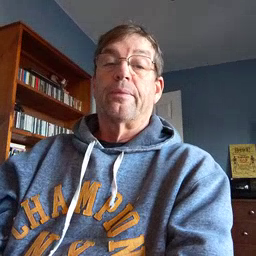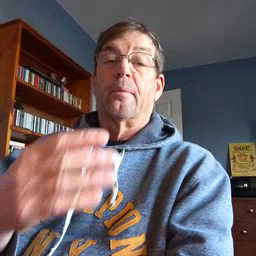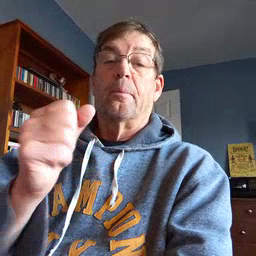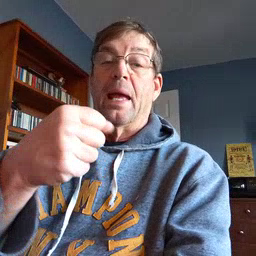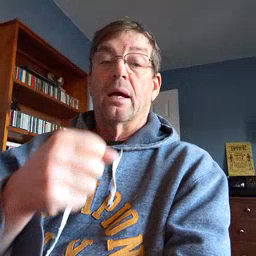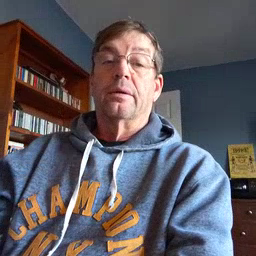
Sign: make